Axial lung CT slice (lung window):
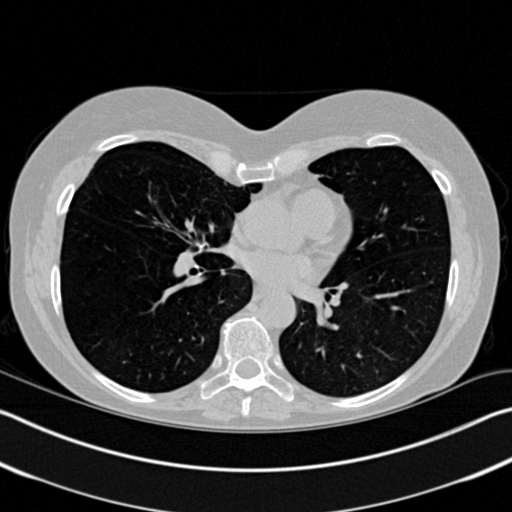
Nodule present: no